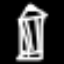
Label: pencil